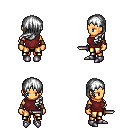
a pixel art fantasy rpg character, female body template, human, tanned skin, maroon sleeveless shirt, gold greaves, white left-swept hairstyle, leather bracers, metal boots, dagger, four views (front, back, left, right), 2x2 character sprite sheet, small pixel art, hard edges, no anti-aliasing